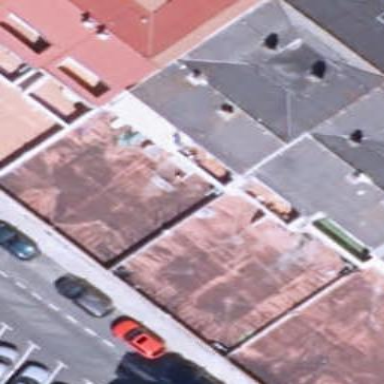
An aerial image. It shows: Image showing building with apartments.